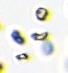
Label: Phaeocystis